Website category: book
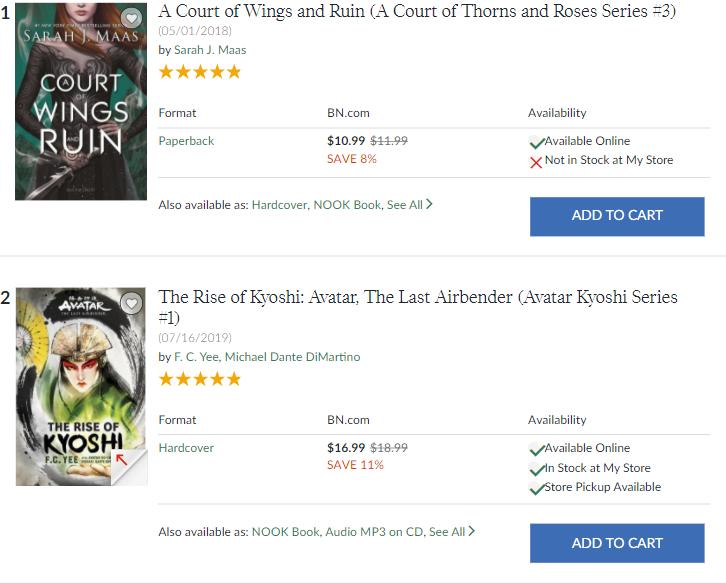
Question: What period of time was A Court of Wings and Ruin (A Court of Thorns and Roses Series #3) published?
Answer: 05/01/2018

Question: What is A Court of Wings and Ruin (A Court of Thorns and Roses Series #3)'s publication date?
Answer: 05/01/2018

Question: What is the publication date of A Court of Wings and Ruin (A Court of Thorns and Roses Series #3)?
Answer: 05/01/2018

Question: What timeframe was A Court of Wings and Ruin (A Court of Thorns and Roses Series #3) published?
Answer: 05/01/2018

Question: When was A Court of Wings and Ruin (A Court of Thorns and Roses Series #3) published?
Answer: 05/01/2018

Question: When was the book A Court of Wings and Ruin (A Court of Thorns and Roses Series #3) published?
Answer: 05/01/2018

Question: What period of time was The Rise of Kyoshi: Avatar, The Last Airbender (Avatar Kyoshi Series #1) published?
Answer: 07/16/2019

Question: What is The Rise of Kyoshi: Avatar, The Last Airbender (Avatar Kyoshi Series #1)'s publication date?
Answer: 07/16/2019

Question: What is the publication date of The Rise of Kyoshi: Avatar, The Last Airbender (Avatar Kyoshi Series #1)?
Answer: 07/16/2019

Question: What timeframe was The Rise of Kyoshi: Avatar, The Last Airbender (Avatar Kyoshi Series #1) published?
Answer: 07/16/2019

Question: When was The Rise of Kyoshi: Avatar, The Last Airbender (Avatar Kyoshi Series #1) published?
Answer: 07/16/2019

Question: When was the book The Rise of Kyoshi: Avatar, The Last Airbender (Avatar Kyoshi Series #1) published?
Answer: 07/16/2019

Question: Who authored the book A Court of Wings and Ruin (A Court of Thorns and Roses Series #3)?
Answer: Sarah J. Maas

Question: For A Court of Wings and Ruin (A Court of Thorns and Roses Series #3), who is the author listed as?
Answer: Sarah J. Maas

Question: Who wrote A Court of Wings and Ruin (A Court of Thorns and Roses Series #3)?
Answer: Sarah J. Maas

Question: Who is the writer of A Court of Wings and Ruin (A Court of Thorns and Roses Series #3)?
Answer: Sarah J. Maas

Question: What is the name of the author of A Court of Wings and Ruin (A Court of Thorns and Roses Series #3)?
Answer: Sarah J. Maas

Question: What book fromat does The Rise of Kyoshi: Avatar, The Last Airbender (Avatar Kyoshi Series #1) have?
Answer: Hardcover

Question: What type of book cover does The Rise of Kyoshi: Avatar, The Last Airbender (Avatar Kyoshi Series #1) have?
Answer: Hardcover

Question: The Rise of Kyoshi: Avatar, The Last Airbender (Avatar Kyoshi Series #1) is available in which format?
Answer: Hardcover

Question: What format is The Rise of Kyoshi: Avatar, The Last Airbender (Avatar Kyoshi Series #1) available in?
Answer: Hardcover

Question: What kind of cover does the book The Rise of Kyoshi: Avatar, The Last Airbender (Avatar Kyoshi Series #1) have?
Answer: Hardcover

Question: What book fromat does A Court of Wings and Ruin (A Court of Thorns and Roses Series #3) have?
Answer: Paperback

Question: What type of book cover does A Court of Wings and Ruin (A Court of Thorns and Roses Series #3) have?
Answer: Paperback

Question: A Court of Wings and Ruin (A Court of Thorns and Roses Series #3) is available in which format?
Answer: Paperback

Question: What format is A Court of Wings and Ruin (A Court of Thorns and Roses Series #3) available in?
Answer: Paperback

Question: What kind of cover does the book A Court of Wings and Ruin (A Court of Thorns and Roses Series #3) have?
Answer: Paperback

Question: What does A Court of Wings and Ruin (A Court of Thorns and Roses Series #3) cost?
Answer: $10.99

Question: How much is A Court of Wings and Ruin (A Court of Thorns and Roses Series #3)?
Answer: $10.99

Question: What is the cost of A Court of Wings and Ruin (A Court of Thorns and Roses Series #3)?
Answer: $10.99

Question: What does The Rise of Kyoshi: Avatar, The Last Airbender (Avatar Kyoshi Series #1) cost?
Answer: $16.99

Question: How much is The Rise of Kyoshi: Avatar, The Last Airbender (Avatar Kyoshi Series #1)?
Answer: $16.99

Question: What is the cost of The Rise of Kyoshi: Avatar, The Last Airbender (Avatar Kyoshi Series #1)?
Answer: $16.99

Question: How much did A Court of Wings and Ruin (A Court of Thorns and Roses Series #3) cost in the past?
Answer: $11.99

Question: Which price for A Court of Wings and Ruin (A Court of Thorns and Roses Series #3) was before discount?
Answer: $11.99

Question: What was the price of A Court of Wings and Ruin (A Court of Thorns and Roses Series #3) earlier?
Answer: $11.99

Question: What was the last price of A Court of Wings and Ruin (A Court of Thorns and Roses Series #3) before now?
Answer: $11.99

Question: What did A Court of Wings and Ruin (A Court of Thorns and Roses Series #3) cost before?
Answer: $11.99

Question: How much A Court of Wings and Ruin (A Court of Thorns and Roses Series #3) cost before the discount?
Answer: $11.99

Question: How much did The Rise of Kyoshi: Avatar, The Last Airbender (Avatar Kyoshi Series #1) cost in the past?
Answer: $18.99

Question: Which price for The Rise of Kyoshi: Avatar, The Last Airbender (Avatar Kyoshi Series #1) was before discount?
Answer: $18.99

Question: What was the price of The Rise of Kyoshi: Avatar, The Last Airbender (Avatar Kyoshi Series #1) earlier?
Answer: $18.99

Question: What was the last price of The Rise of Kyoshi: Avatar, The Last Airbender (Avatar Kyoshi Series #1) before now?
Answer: $18.99

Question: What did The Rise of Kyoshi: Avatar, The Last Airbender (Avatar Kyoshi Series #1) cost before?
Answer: $18.99

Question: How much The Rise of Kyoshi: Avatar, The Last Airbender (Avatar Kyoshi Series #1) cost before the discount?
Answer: $18.99

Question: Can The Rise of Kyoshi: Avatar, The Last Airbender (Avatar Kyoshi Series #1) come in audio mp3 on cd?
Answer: yes

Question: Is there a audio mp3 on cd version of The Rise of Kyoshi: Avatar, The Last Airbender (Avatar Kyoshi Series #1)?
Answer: yes

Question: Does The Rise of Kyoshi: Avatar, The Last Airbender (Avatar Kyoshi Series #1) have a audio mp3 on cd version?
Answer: yes

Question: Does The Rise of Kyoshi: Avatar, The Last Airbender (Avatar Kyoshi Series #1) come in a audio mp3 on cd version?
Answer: yes

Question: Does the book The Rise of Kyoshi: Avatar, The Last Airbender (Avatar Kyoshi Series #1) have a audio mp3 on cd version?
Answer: yes

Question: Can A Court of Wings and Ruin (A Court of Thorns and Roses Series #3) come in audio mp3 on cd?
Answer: no

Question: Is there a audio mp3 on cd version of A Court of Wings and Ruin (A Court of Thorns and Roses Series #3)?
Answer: no

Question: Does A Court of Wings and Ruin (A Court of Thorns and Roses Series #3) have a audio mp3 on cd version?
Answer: no

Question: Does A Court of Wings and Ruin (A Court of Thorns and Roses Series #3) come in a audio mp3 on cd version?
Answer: no

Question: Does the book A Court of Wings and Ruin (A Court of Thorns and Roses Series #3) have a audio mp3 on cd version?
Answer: no

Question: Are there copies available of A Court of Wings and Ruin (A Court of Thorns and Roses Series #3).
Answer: yes

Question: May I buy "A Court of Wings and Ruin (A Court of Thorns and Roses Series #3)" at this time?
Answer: yes

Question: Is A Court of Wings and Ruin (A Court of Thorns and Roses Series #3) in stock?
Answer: yes

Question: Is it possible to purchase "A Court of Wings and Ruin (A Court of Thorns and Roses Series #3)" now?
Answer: yes

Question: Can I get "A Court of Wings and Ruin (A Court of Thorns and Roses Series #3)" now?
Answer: yes

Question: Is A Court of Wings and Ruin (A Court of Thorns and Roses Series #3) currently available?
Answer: yes

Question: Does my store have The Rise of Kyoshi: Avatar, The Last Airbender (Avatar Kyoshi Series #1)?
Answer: yes

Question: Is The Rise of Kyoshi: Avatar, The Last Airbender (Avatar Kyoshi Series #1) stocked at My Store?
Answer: yes

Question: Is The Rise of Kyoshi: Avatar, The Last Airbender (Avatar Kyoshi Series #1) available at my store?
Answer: yes